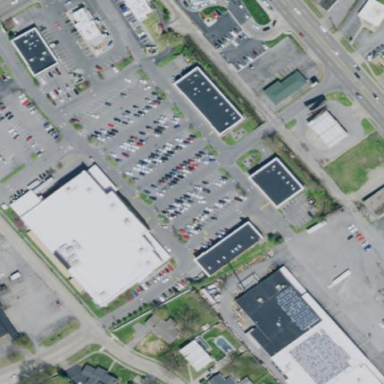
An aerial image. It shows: Building that houses supermarket.